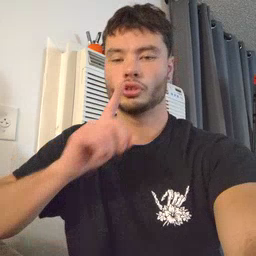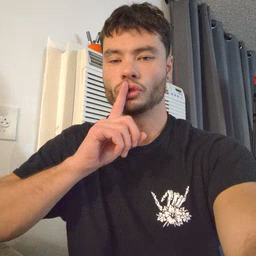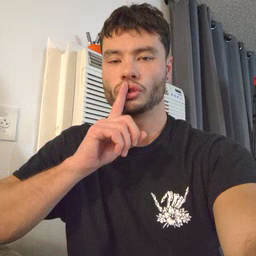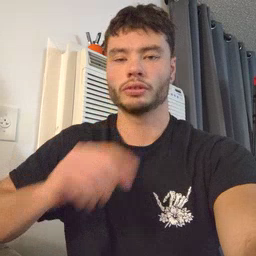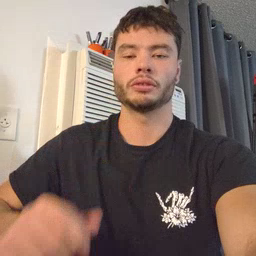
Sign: shhh